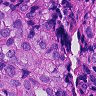
Metastatic tissue present: yes